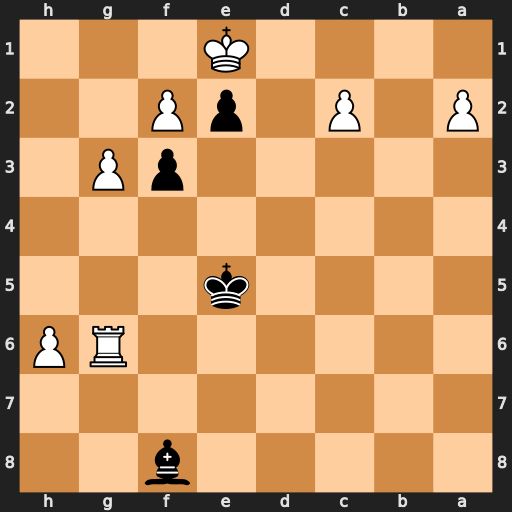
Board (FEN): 5b2/8/6RP/4k3/8/5pP1/P1P1pP2/4K3
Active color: b
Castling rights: -
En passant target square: -
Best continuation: Bb4+ c3 Bxc3#